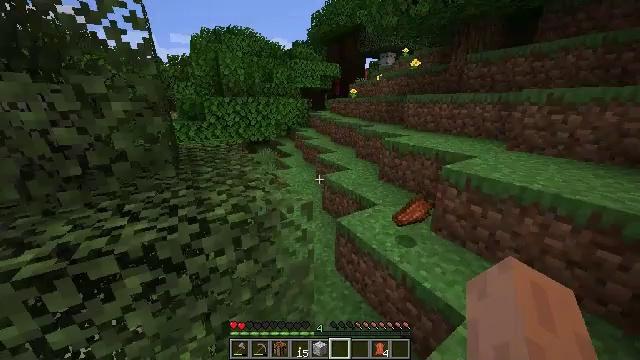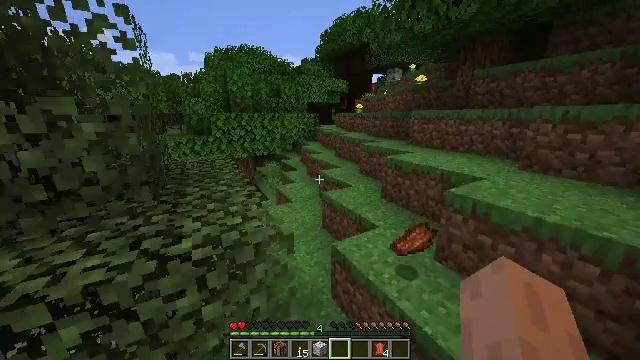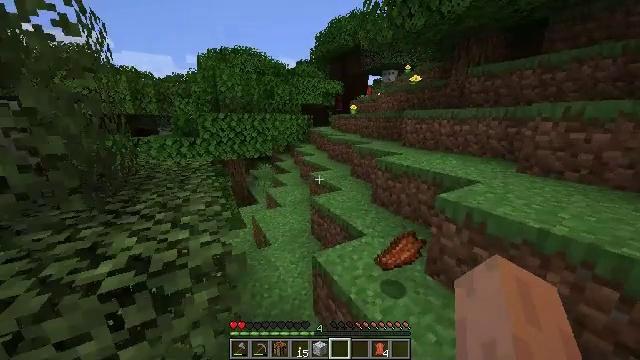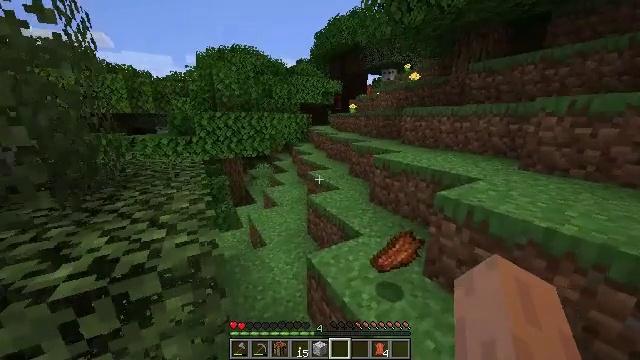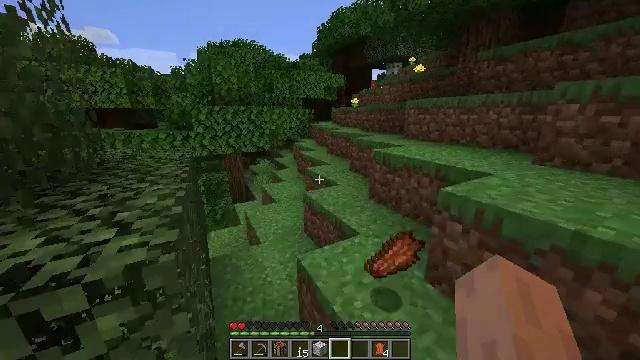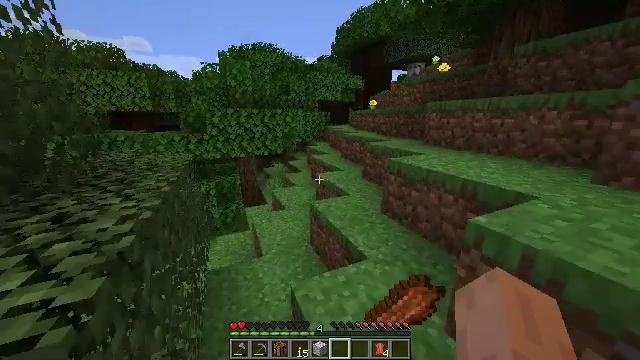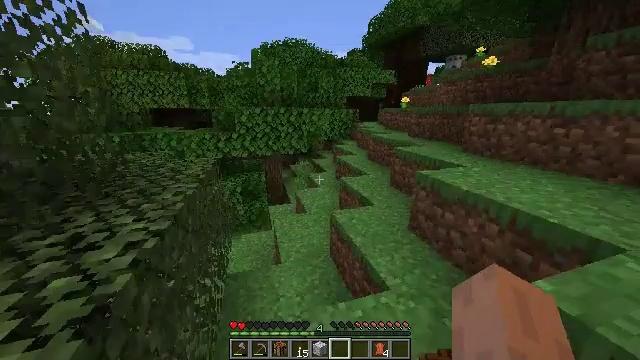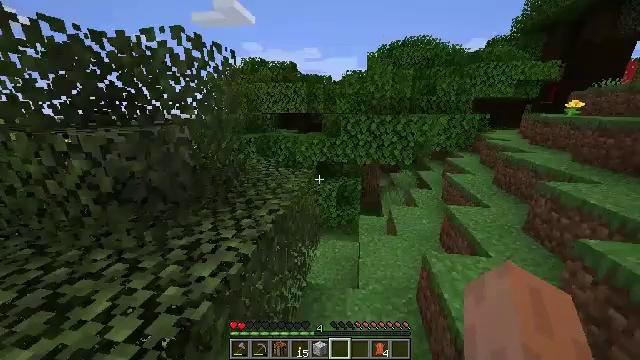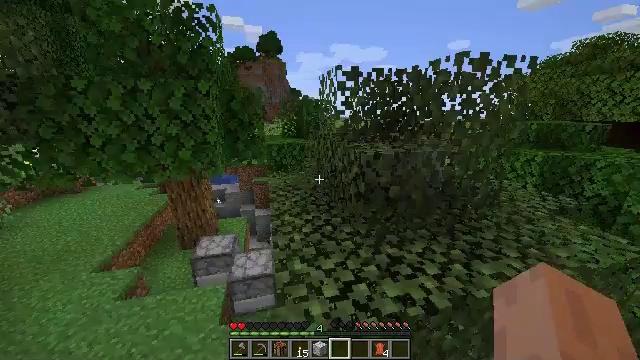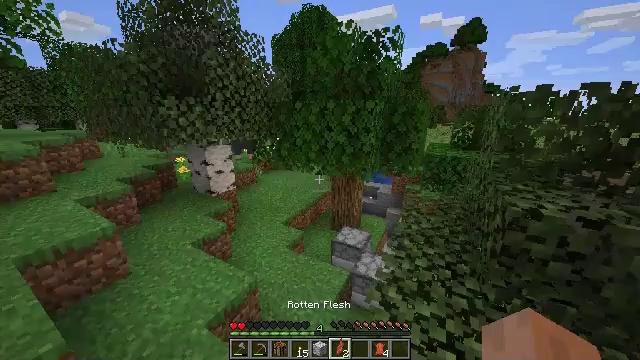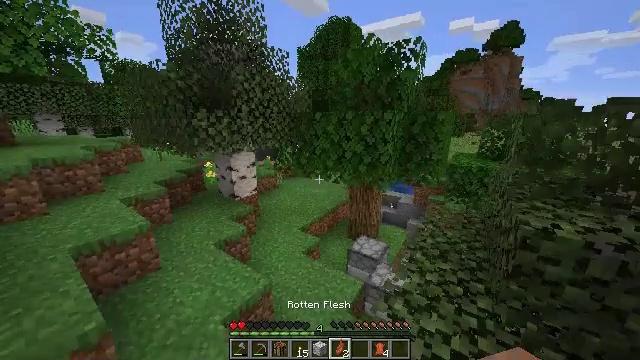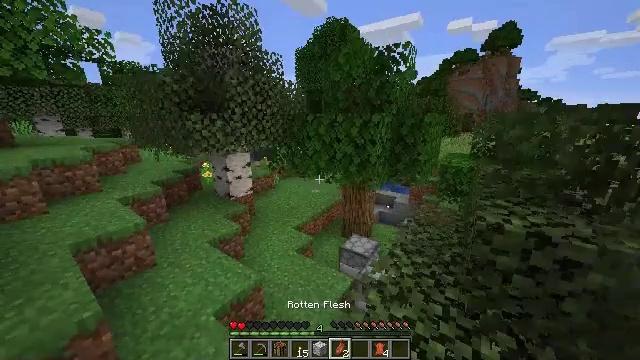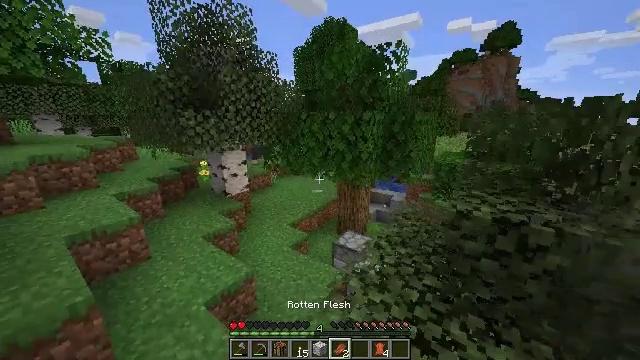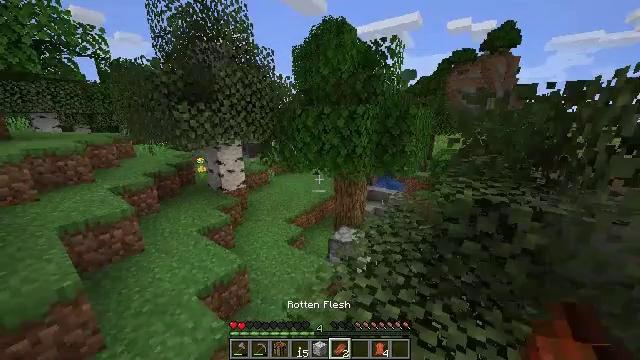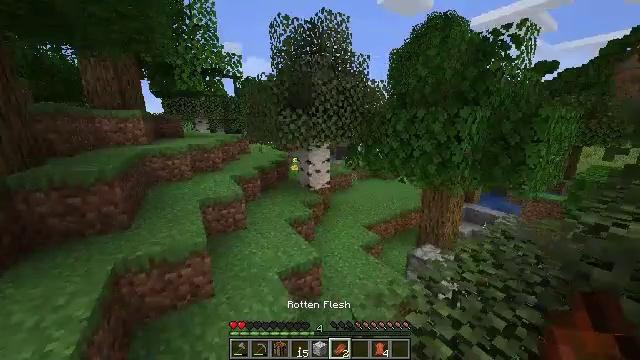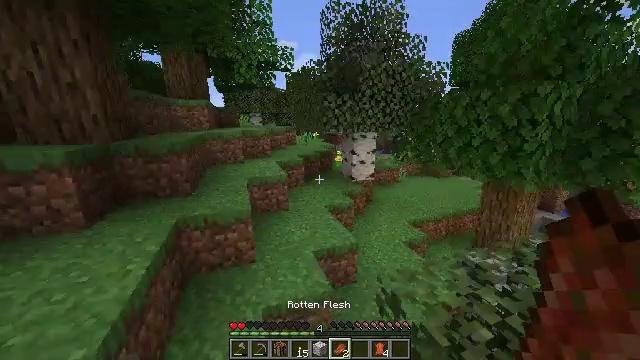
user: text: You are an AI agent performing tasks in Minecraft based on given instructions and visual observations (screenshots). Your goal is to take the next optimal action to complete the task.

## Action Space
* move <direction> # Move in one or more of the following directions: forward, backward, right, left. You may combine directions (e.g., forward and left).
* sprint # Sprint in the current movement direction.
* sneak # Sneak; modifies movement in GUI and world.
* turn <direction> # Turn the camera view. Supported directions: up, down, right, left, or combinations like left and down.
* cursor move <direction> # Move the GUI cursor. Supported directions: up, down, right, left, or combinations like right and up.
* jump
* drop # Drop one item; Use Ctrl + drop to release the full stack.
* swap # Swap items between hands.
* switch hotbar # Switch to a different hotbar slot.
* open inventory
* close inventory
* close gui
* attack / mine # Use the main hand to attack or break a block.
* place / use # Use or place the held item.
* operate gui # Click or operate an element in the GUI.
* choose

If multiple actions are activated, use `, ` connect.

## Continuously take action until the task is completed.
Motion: motion action
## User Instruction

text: craft item air
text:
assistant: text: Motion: move forward, sprint, turn left and up, jump
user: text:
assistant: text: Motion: move forward, sprint, jump
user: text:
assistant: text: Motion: move forward, sprint, jump
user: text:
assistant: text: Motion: move forward, sprint, turn left, jump
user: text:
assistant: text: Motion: move forward, sprint, turn left, jump
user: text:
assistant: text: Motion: move forward, sprint, turn left and down, jump
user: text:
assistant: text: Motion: move forward, sprint, turn left, jump
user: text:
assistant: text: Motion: move forward and move right, turn left, jump
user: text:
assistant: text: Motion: move forward and move right, turn left
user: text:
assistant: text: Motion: move forward and move right, turn left and up
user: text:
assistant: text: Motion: move forward and move right
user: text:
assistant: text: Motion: move forward
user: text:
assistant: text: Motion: move forward
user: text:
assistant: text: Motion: turn left and up
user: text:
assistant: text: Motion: turn left
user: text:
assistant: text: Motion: turn left
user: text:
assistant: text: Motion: no_op
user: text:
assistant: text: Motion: no_op
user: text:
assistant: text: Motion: turn left, switch to hotbar 1
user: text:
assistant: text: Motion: turn left and up, switch to hotbar 1
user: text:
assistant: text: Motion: turn left, switch to hotbar 1
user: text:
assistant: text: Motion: no_op
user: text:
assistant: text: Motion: move forward
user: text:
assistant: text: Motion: move forward, turn up
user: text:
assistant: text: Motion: move forward, turn right and up
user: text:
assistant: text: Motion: move forward, sprint
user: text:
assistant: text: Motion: move forward, sprint
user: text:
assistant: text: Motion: move forward, sprint, turn right and up, jump
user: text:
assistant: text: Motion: move forward, sprint, turn right, jump
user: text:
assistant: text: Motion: move forward, sprint, jump